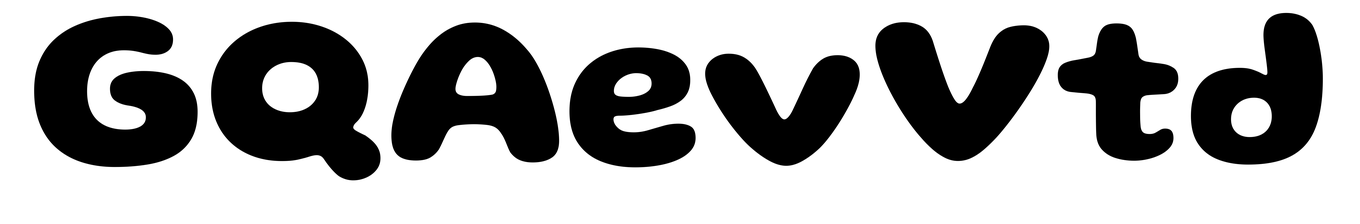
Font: Gluten_Bold